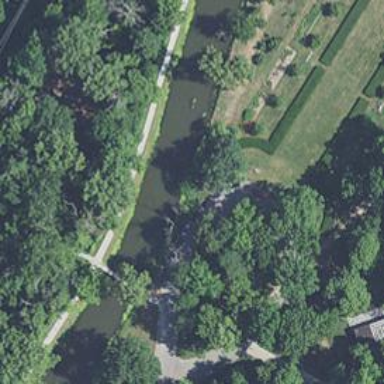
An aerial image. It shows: Canal.